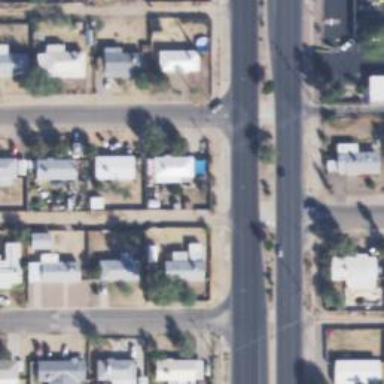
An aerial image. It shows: Alley classified as service road.